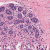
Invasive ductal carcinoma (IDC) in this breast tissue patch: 0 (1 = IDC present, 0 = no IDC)